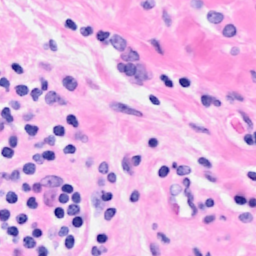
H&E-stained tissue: Breast